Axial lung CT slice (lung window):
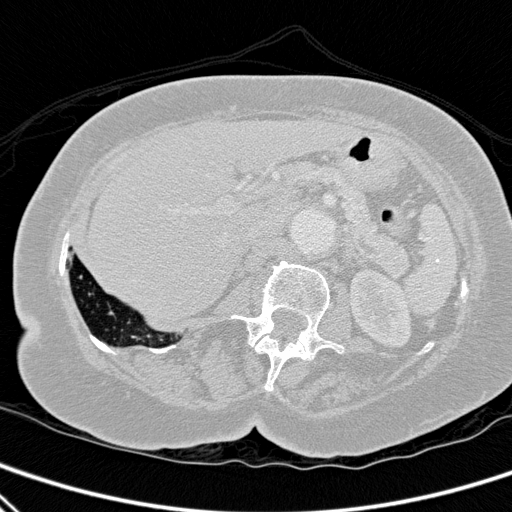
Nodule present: no